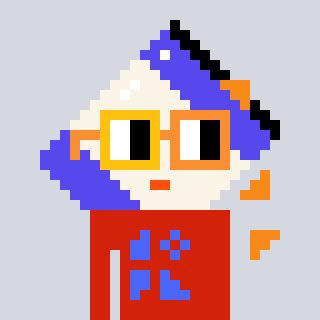
a pixel art character with square yellow and orange glasses, a chips-shaped head and a red-colored body on a cool background